Question: My Problem related to Obout Grid is that I have to display more than 250 Column in grid.
& i am getting error
If i display around 100 columns its running well & display all records. Can any one tell what is limit of records that we can display in Grid
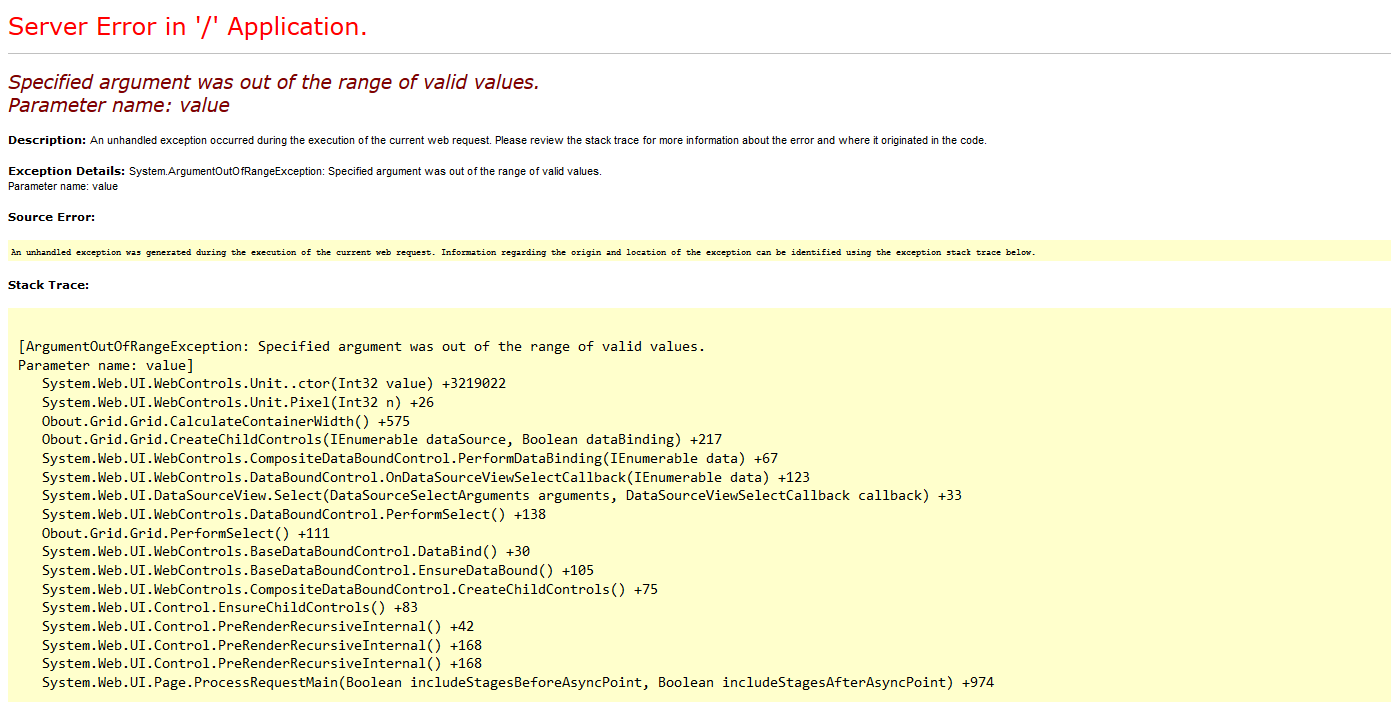
Answer: Hello I got Solution,
This is a limitation of the standard Unit class:
<URL>
"The Unit class can represent values only between -32768 and 32767."
So you need to make sure that the sum of all the columns' widths is smaller than 32767.
The default width of a Column is 175px, so if you auto generate the columns you will be able to use up to 187 columns.
If the columns are auto generated, you can reduce the width of the columns using the ColumnsCreated event:
<URL>
If the columns are manually defined using the Columns collection simply set a smaller width for some of them.
reference from blog: <URL>